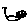
Label: cat